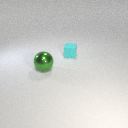
small cyan rubber cube behind large green metal sphere